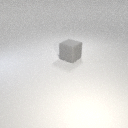
large gray rubber cube